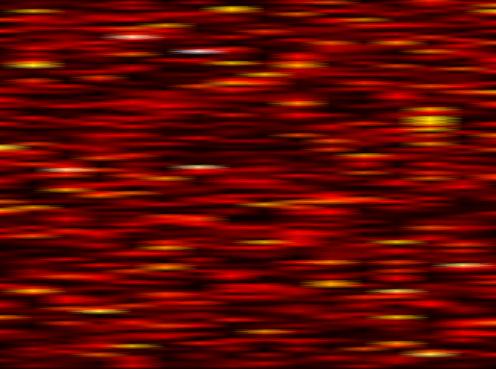
Label: FOFDM